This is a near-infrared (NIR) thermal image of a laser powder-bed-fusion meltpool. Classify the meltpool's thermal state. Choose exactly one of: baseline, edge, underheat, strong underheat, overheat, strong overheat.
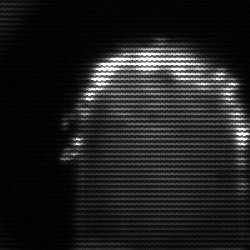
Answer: baseline